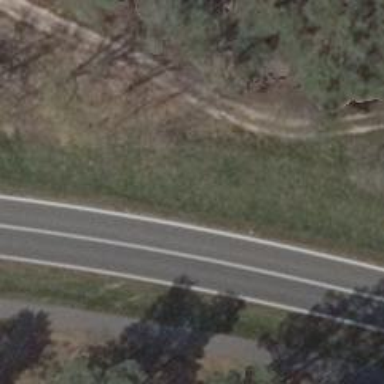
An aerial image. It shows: Primary road with asphalt surface.